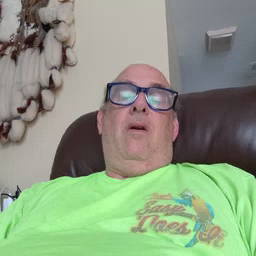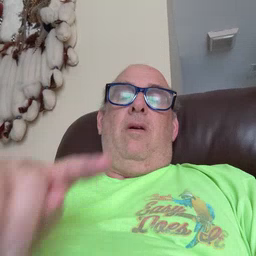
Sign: toy